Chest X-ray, PA view. Patient: 68 years old, sex M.
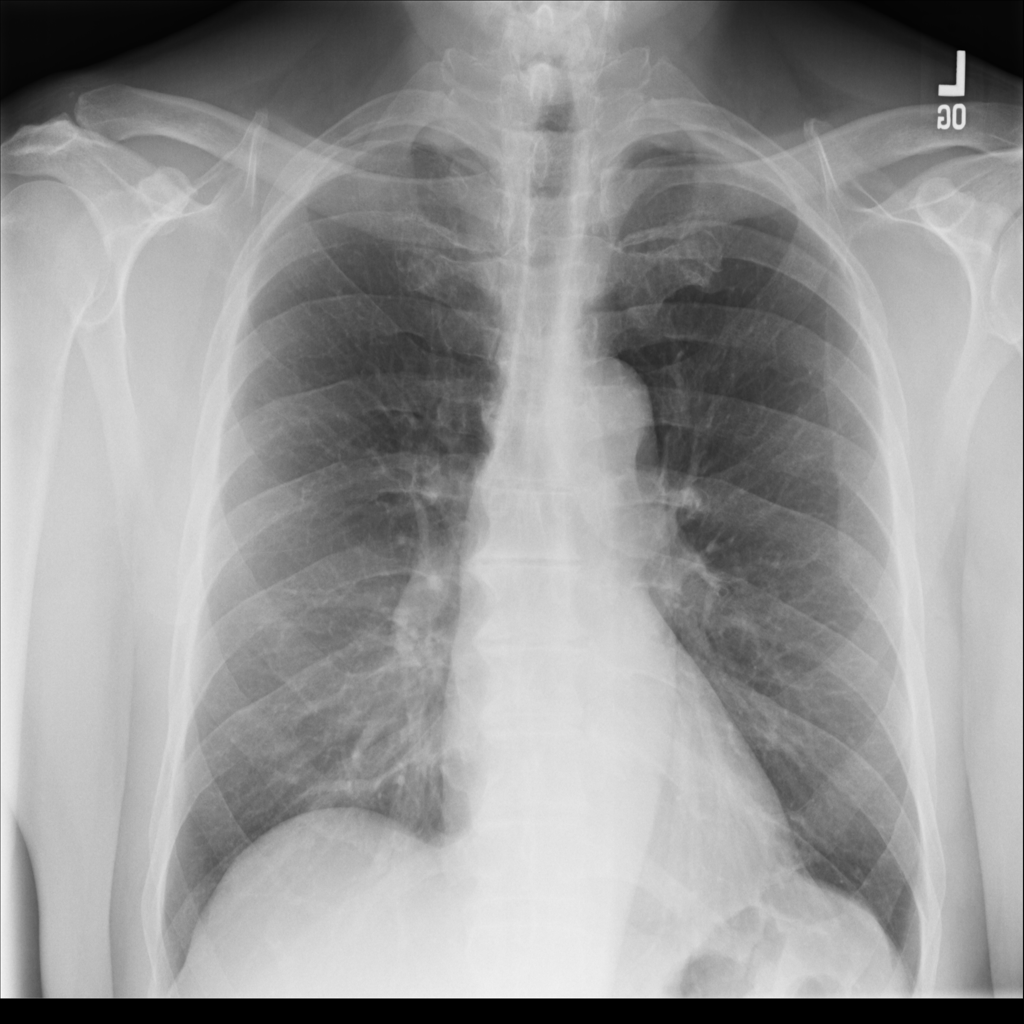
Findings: No Finding